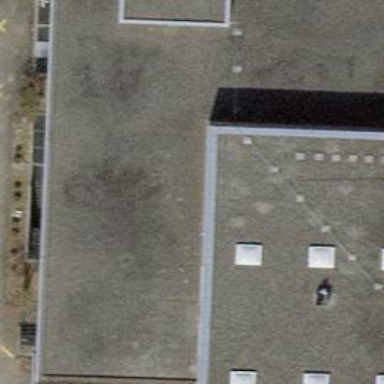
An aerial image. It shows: Cafe.